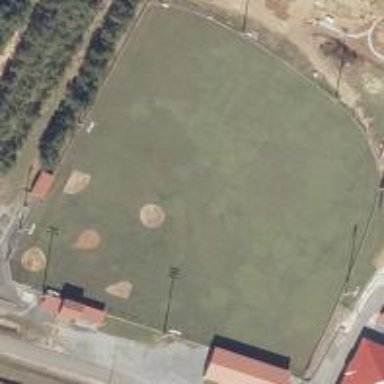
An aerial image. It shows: Baseball pitch for leisure land activities.